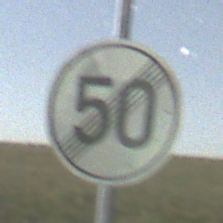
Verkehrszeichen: EndeGeschwindigkeit50
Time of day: Night
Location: Outdoor (Nature)
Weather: Clear
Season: NotSpecified
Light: Natural